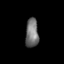
Tissue: skin
Cell type: Epithelial cells
Senescence score: 0.2023
Nuclear area (px): 367
Mean DAPI intensity: 114.97